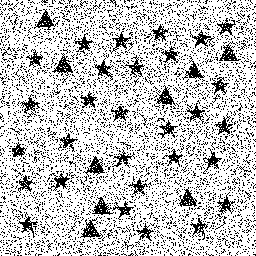
Squares: 0
Triangles: 9
Stars: 29
Total shapes: 38